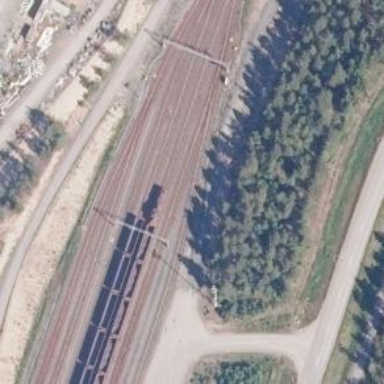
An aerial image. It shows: Wedge used for railway derailment.